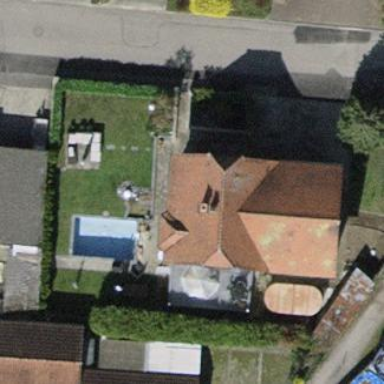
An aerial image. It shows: Building with tile roof.